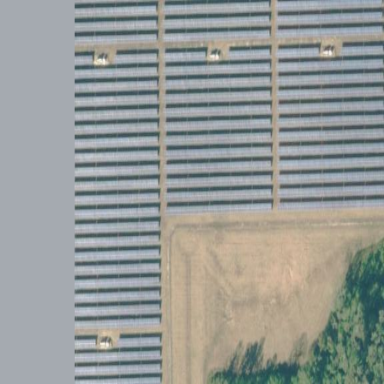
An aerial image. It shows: Solar photovoltaic power plant surrounded by fence.